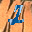
Label: 2